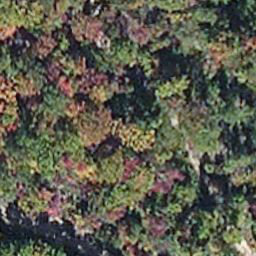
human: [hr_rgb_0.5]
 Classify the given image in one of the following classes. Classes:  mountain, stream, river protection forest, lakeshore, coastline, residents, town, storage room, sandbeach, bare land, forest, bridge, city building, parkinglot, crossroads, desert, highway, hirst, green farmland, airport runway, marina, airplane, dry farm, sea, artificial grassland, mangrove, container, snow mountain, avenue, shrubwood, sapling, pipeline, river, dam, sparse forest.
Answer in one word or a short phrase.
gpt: mangrove